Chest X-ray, AP view. Patient: 4 years old, sex M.
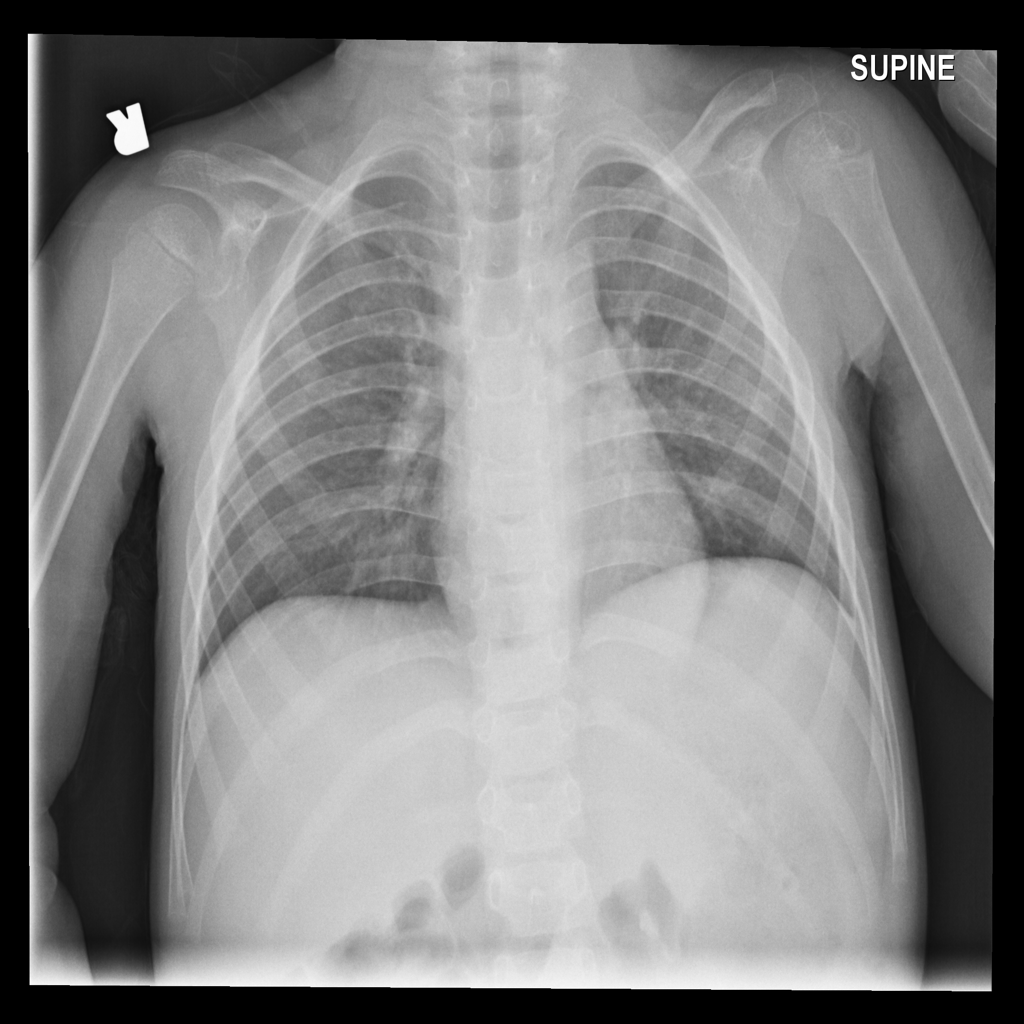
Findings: No Finding